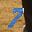
Label: 7